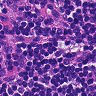
Metastatic tissue present: no